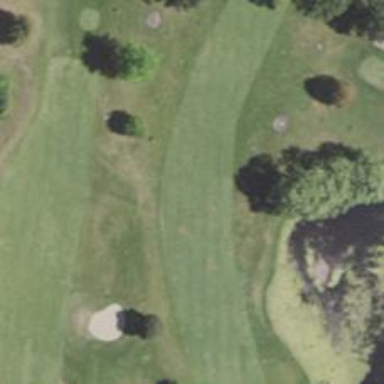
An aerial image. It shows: View of golf hole.